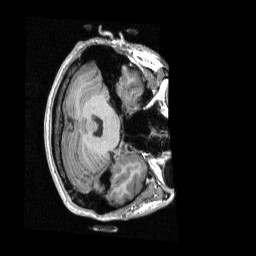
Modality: T1w
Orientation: axial
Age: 25
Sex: male
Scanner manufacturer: siemens
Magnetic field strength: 3 T
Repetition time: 2.3 s
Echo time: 0.00298 s